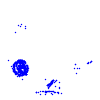
Particle: kaon